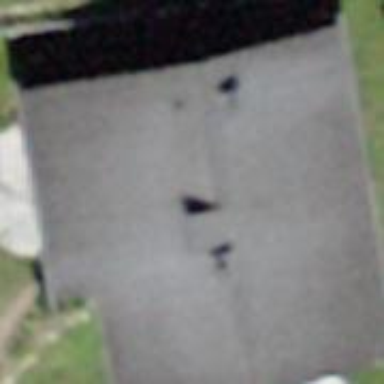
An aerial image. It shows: Simple and straightforward house.